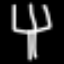
Label: fork